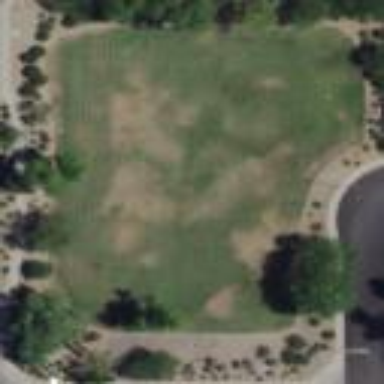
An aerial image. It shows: Park.